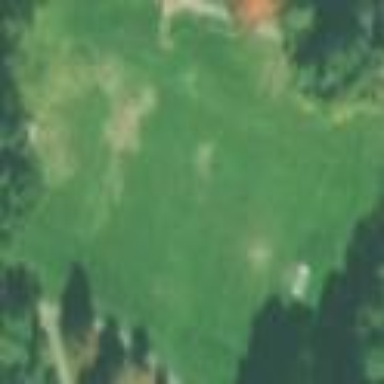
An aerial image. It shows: Soccer pitch with grass surface for leisure land.